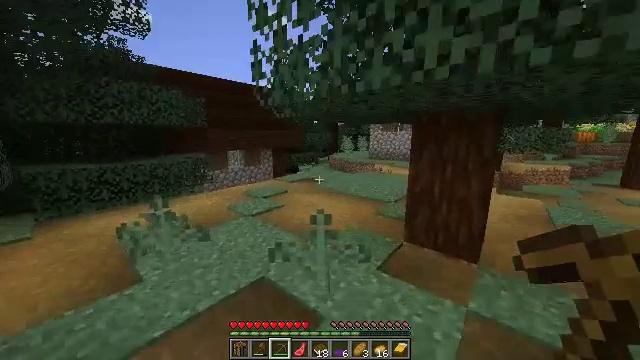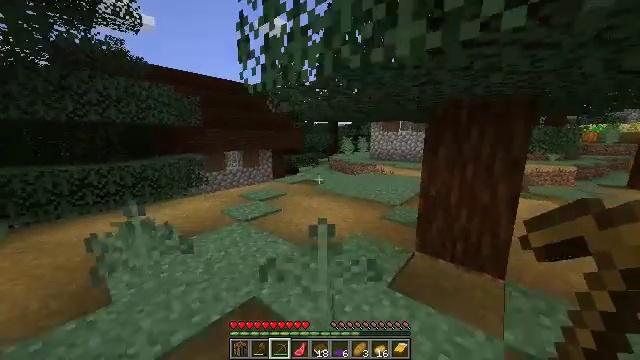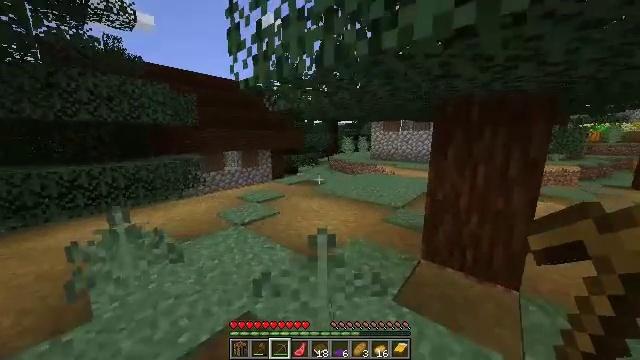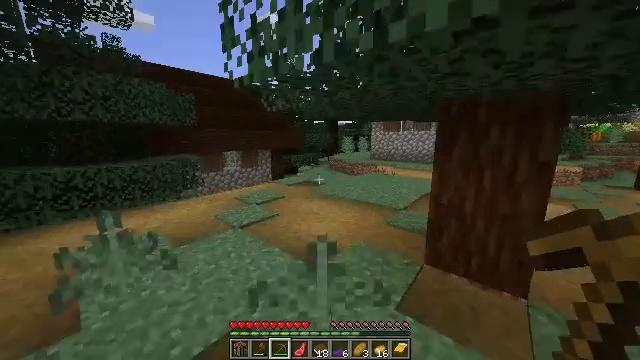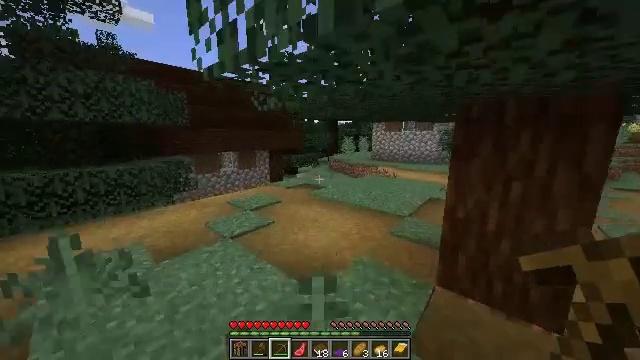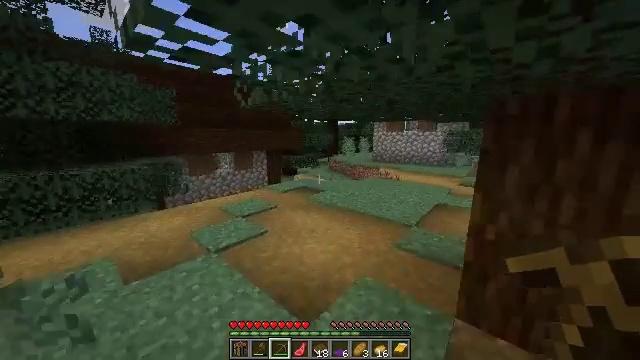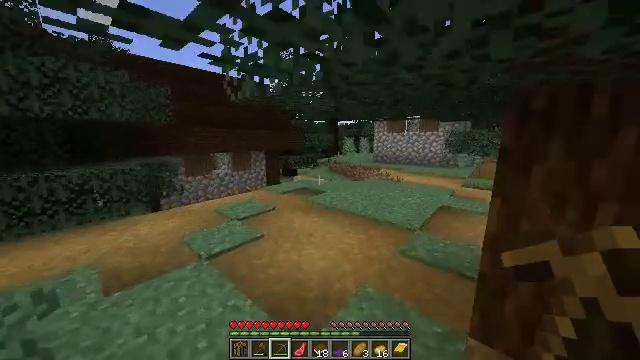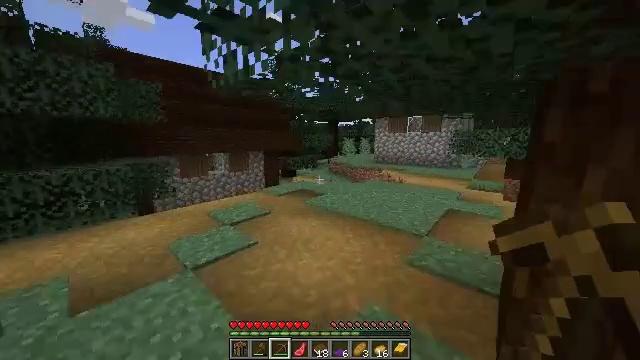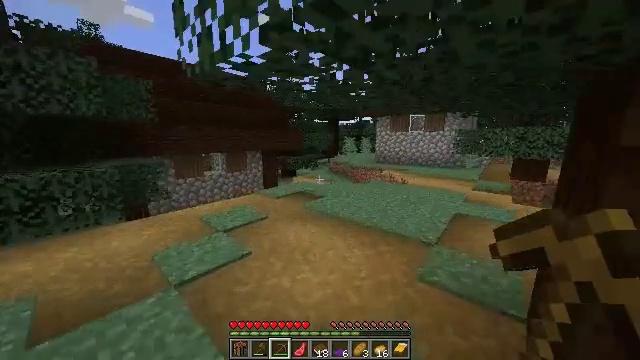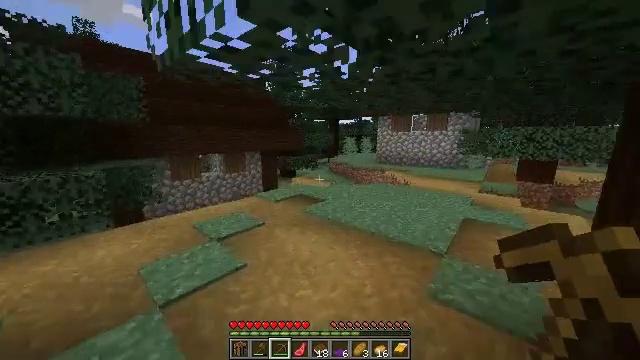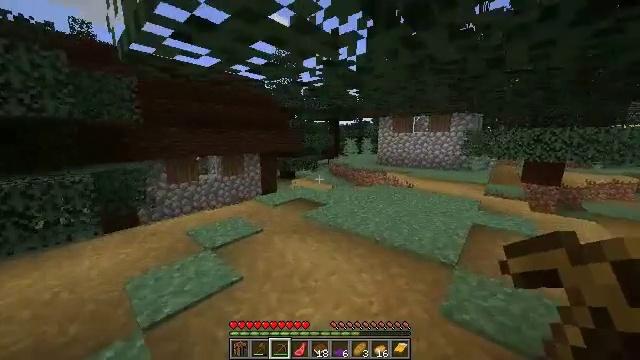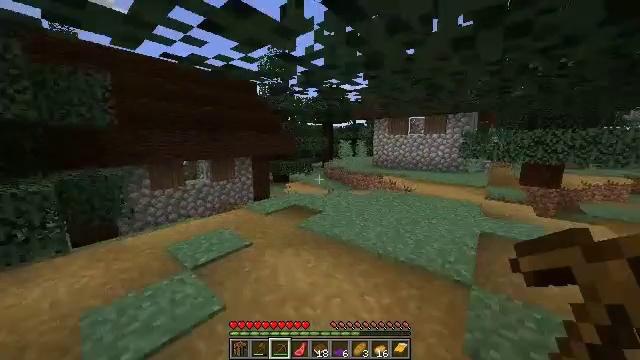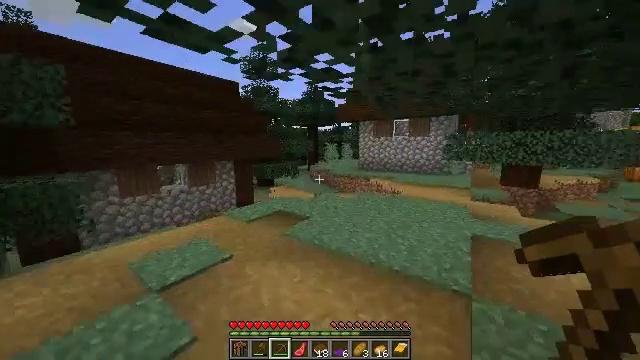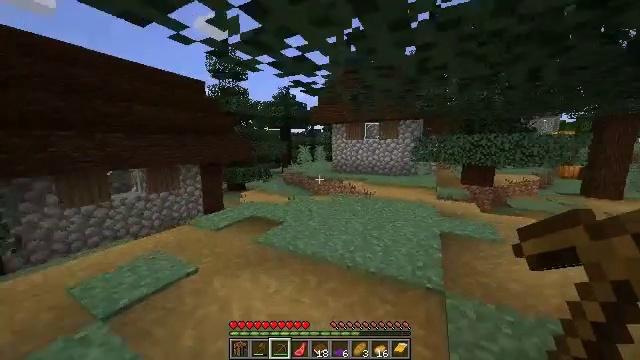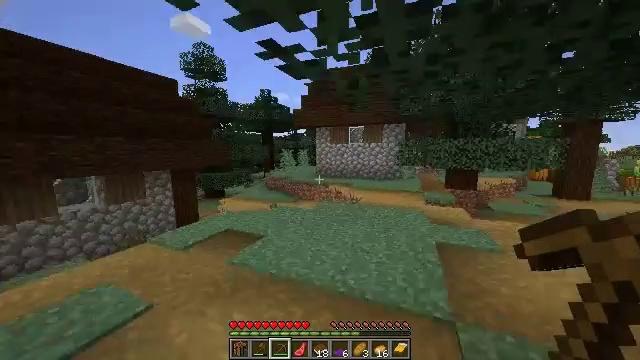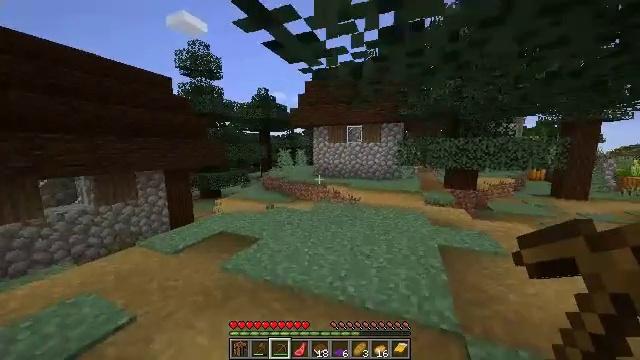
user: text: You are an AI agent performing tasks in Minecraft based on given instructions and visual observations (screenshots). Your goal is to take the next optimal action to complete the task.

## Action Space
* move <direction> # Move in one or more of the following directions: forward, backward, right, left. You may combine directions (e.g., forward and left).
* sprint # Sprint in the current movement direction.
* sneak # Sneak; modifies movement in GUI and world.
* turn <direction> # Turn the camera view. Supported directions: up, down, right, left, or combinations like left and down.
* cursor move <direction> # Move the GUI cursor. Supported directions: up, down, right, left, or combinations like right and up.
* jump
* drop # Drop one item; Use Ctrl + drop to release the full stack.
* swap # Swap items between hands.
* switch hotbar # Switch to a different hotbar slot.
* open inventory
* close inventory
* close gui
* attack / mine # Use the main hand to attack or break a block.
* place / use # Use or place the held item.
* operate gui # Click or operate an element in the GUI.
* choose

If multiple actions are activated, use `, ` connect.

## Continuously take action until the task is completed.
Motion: motion action
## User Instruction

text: Collect the purple carpet.
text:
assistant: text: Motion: move forward
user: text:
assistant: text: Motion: move forward
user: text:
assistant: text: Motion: move forward
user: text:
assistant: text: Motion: move forward
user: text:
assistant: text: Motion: move forward
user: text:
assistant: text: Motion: move forward
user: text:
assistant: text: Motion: move forward
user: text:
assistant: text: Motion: move forward
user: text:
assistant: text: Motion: move forward
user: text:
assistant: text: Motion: move forward
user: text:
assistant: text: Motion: move forward, turn right
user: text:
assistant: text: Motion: move forward, turn right
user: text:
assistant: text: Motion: move forward, turn right
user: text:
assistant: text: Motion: move forward, turn right and up
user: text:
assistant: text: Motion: move forward
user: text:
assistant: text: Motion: move forward
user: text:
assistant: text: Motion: move forward
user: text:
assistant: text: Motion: move forward
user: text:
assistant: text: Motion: move forward
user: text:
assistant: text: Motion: move forward
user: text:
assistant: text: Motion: move forward
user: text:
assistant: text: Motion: move forward, jump
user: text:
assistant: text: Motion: move forward, jump
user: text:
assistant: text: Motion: move forward, jump
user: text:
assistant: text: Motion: move forward, jump
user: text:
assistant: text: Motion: move forward, jump
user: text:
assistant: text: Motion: move forward, jump
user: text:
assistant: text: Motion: move forward, turn left, jump
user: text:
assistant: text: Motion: move forward, turn left and down, jump
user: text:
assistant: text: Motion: move forward, turn left, jump